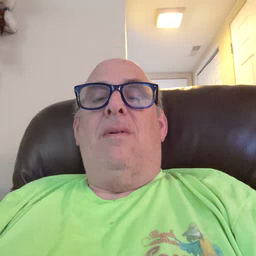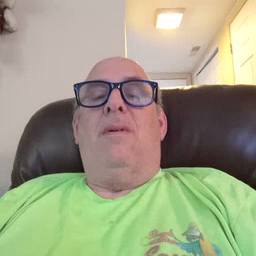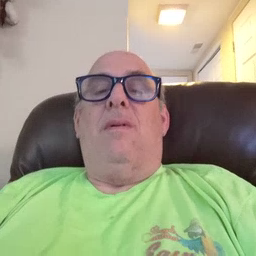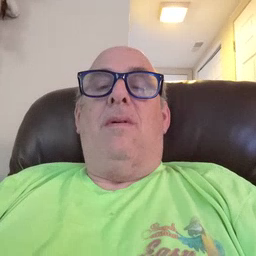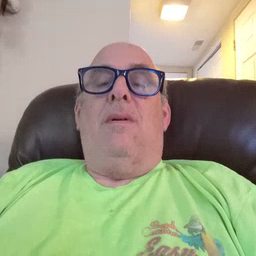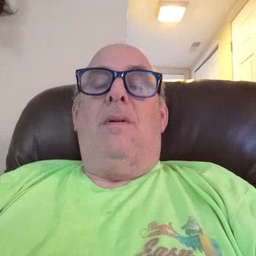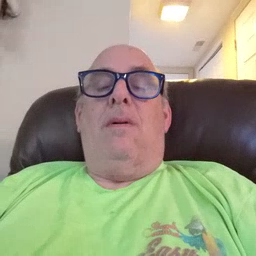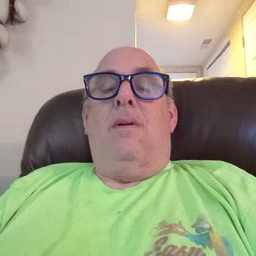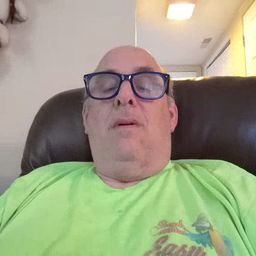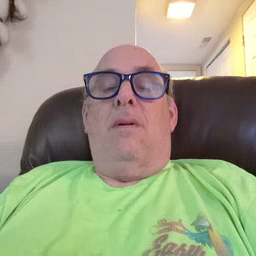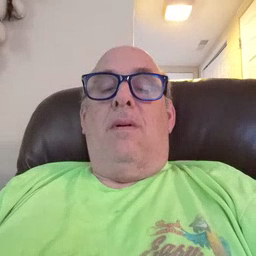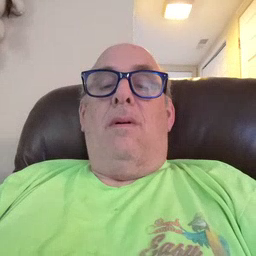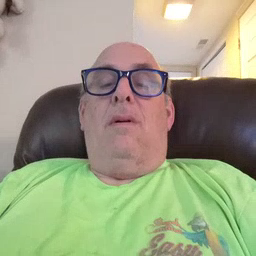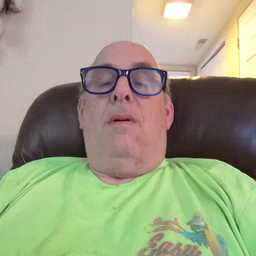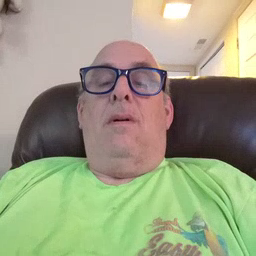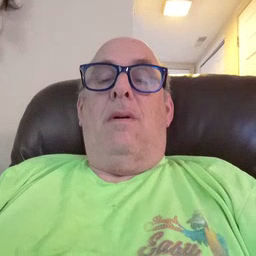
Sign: dad